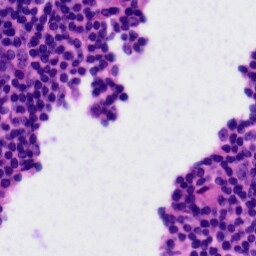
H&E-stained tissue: Tonsil